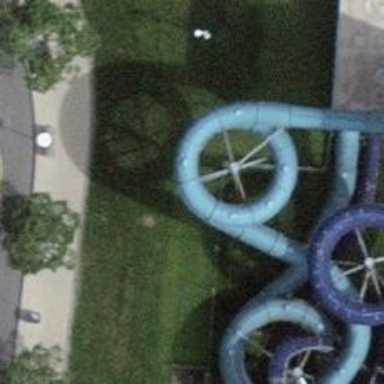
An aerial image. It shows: Water slide attraction.